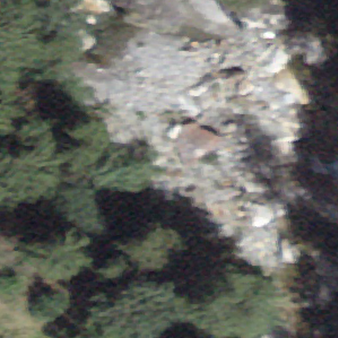
Label: other